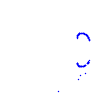
Particle: proton